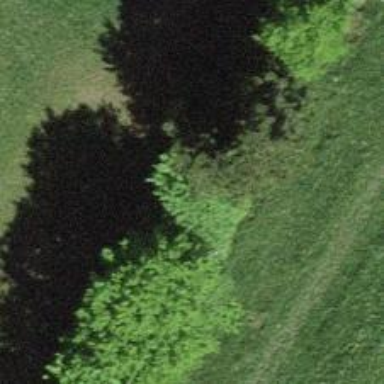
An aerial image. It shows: Hedge barrier.